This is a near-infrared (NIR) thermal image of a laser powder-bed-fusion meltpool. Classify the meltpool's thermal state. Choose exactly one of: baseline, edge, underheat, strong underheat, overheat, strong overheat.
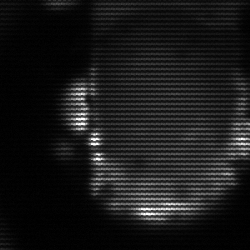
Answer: baseline